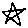
Label: star